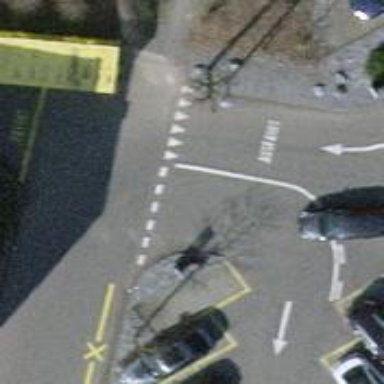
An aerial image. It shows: Asphalt road designated for service vehicles.